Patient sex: M
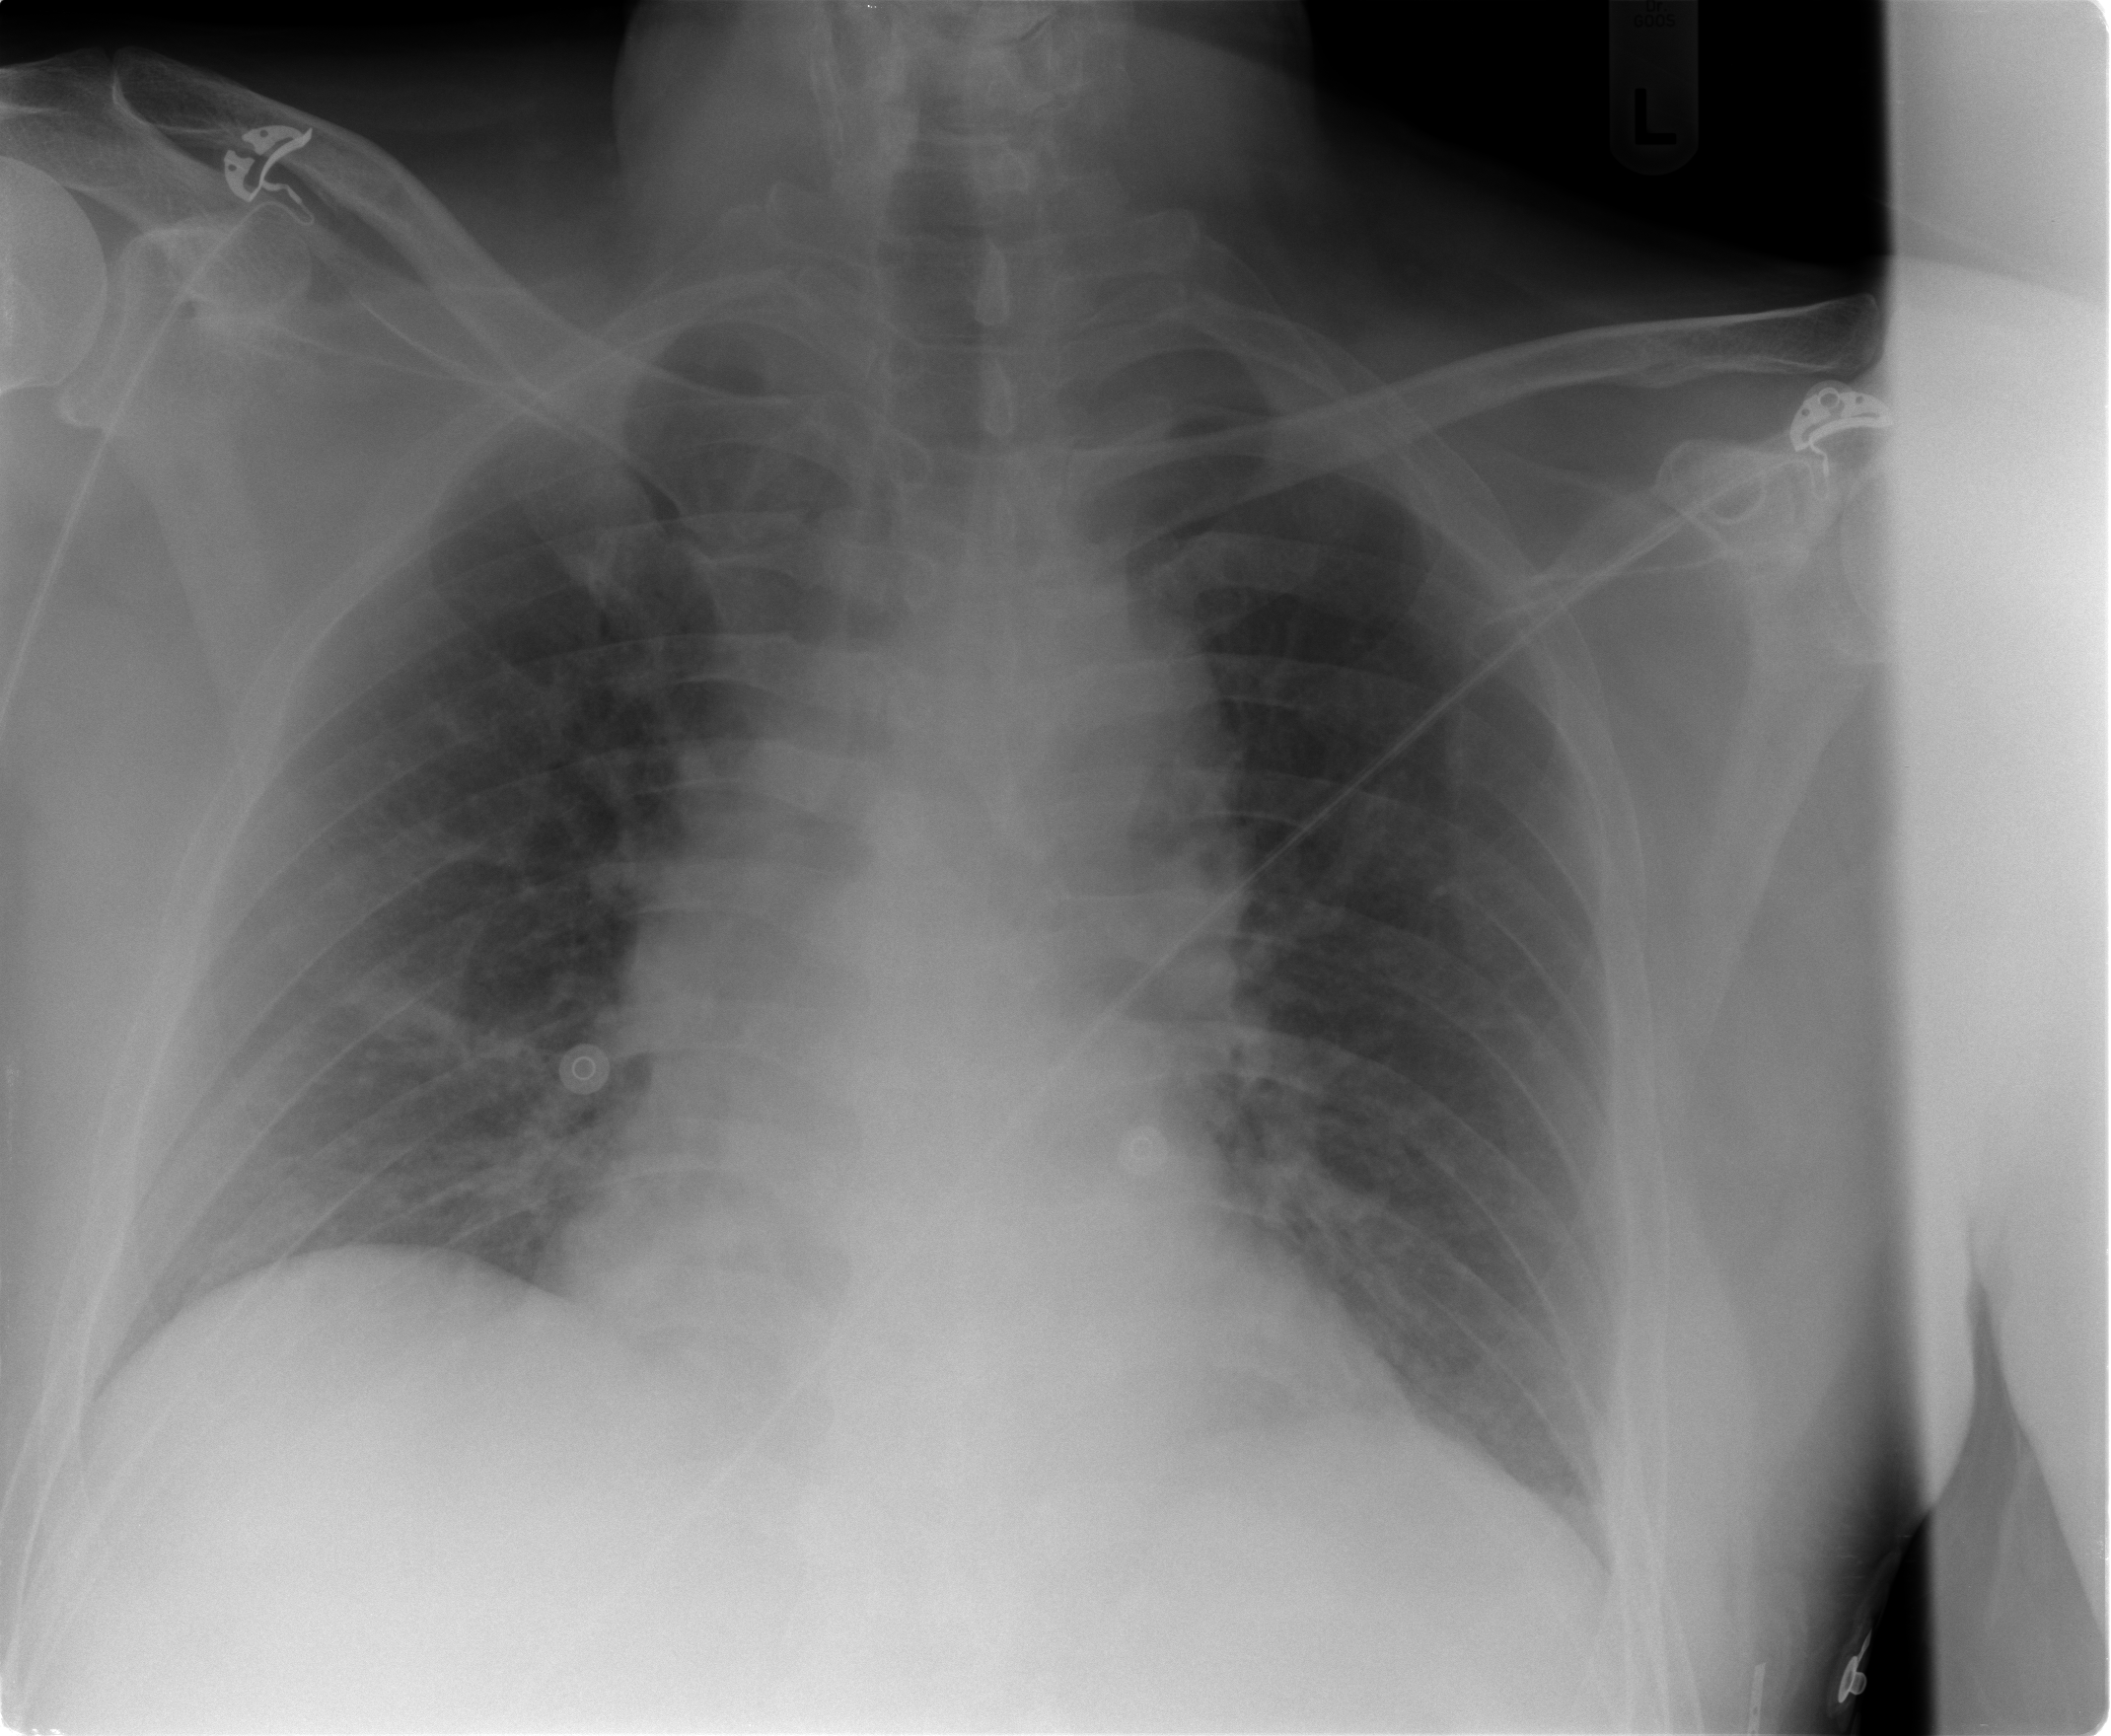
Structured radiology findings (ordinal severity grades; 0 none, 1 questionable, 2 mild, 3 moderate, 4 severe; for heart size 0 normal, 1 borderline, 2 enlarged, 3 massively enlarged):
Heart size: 0
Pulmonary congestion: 2
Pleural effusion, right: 0
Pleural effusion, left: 0
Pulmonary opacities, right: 0
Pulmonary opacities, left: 0
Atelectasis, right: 0
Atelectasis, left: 0